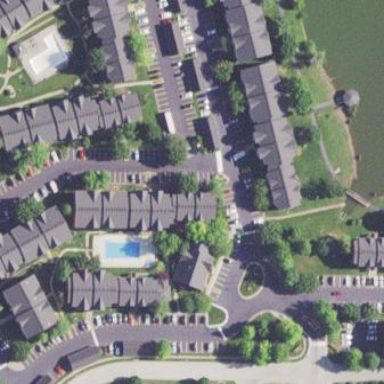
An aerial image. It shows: Residential area with apartments.